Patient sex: M
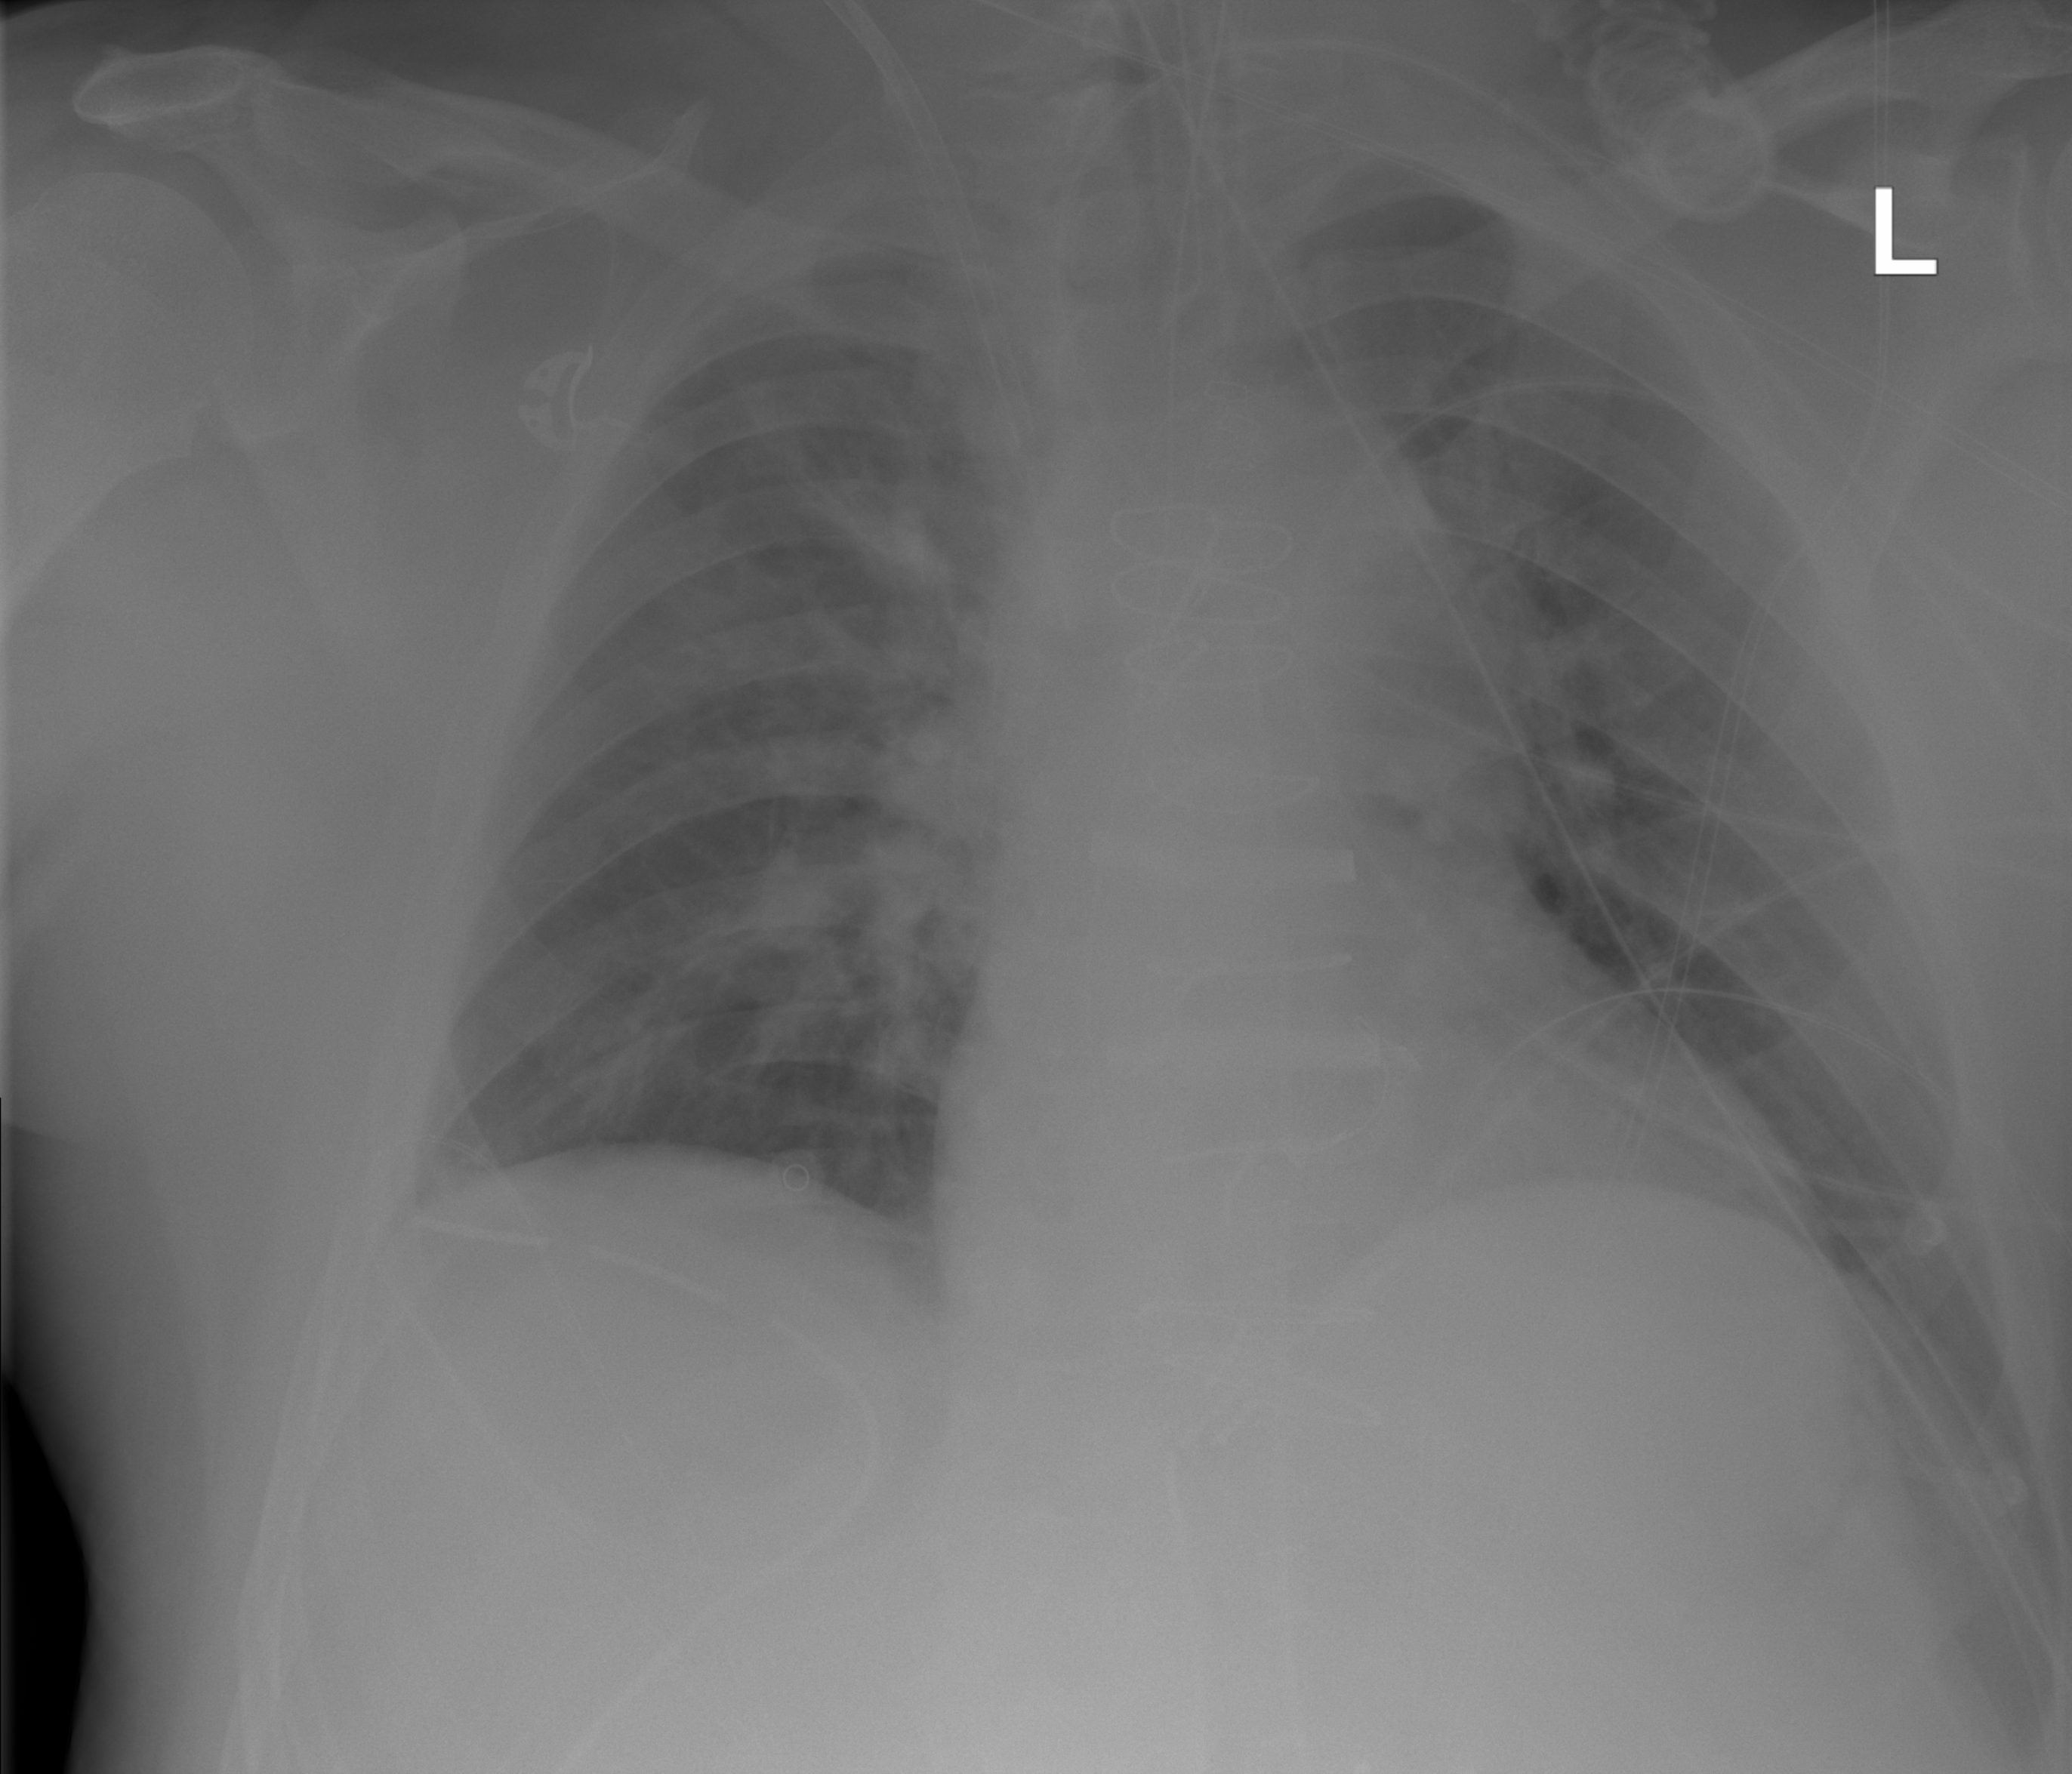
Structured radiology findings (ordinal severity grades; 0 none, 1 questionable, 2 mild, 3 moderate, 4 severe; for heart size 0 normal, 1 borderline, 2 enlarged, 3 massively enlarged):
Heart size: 1
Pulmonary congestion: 0
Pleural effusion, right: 0
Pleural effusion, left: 0
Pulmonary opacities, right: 0
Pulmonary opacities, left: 0
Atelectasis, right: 0
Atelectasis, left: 0